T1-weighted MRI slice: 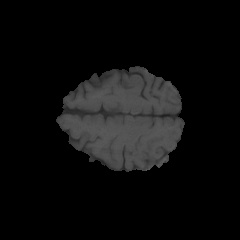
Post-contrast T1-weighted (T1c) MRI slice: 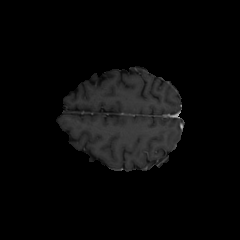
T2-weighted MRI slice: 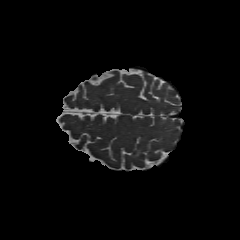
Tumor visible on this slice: yes